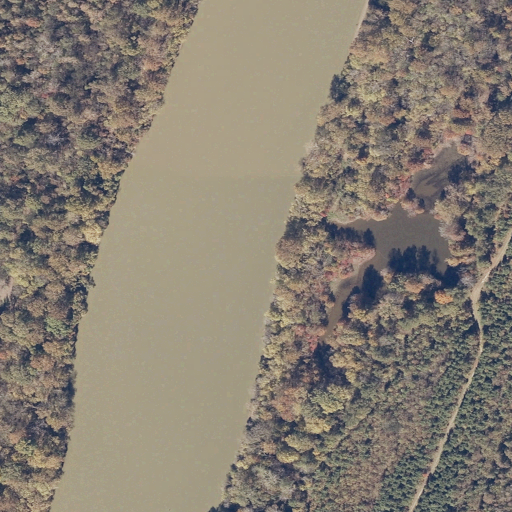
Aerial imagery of bar in Alabama named Coles Bar containing woody wetlands, open water, mixed forest, and grassland